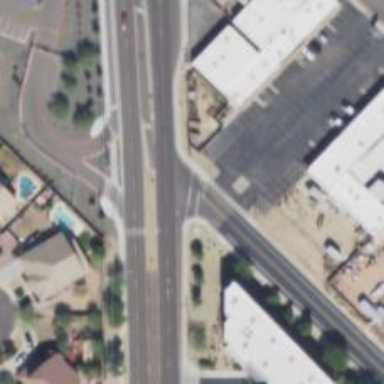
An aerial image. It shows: Marked crossing on the road.